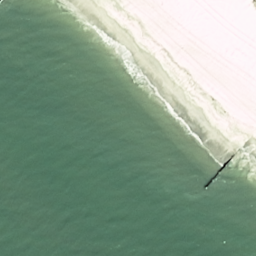
Label: beach